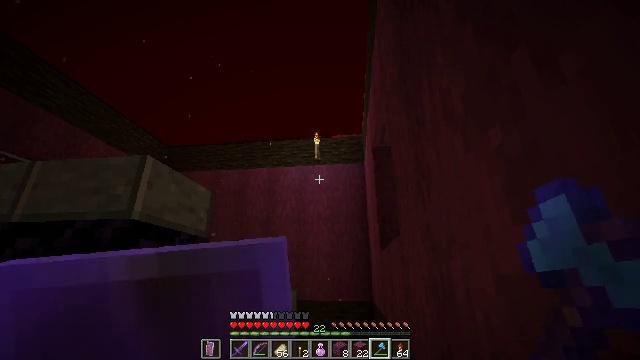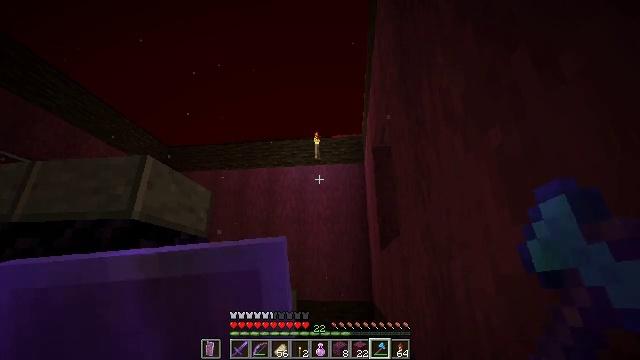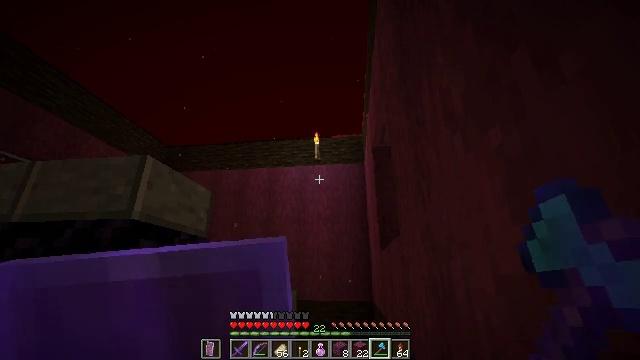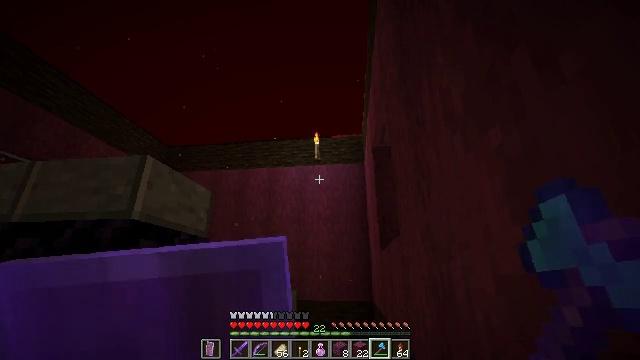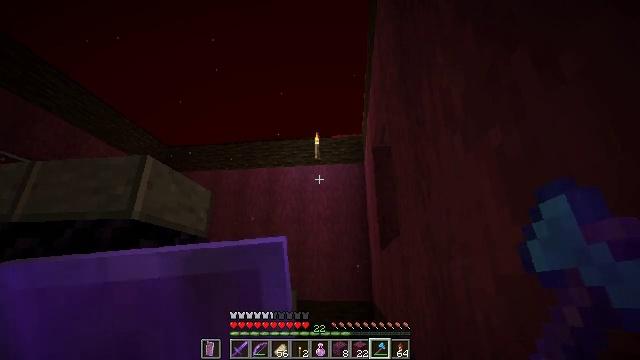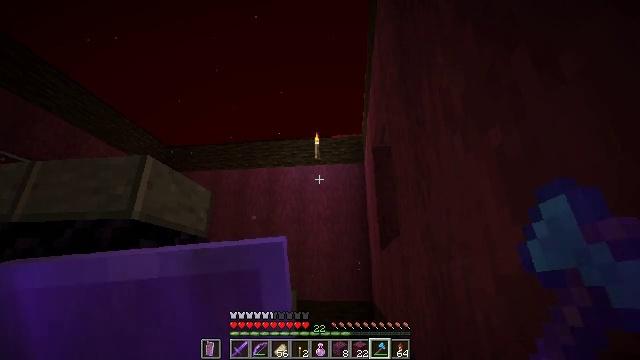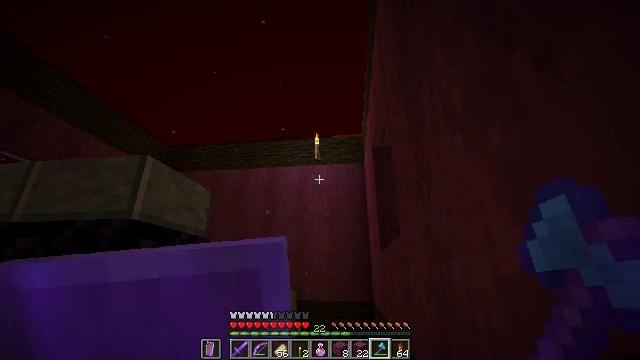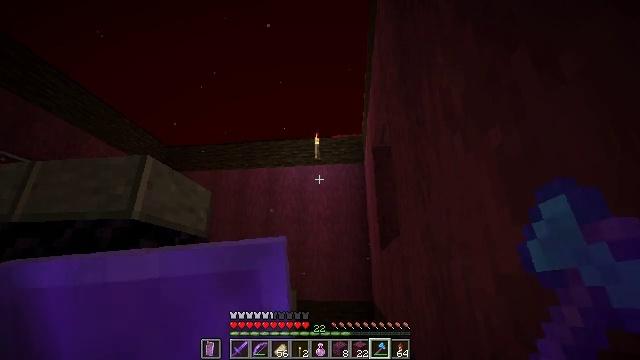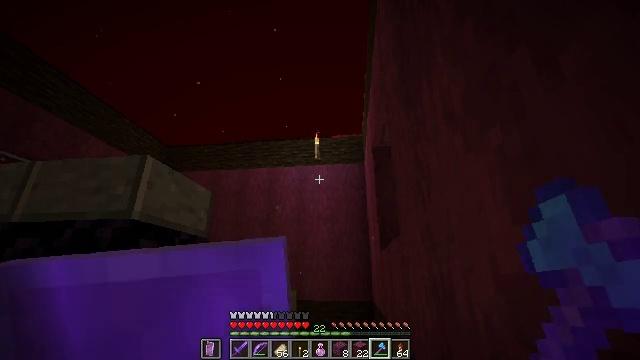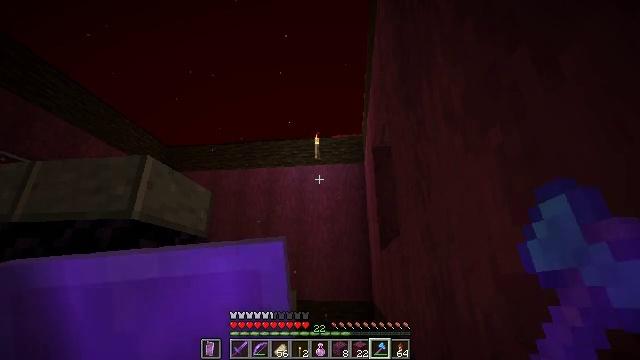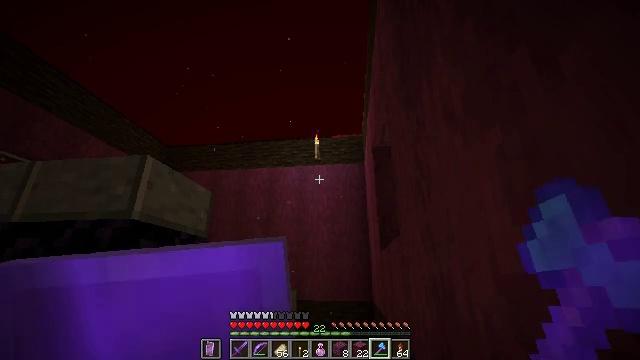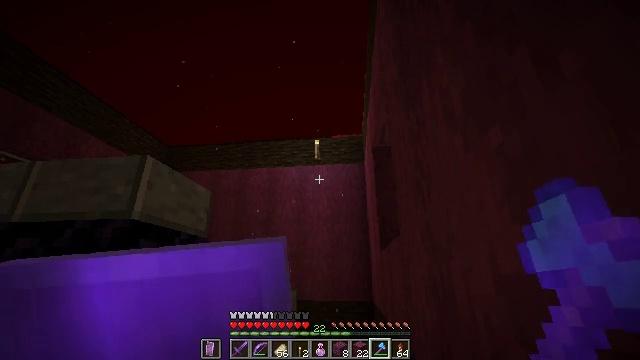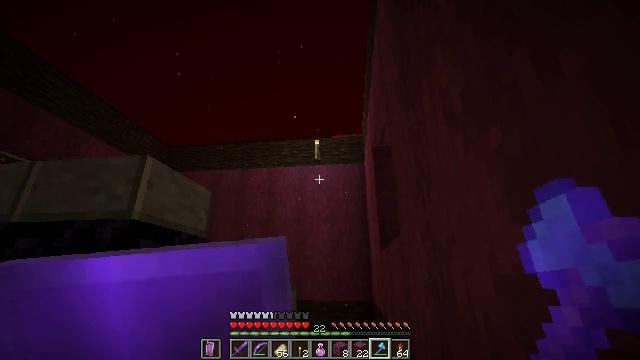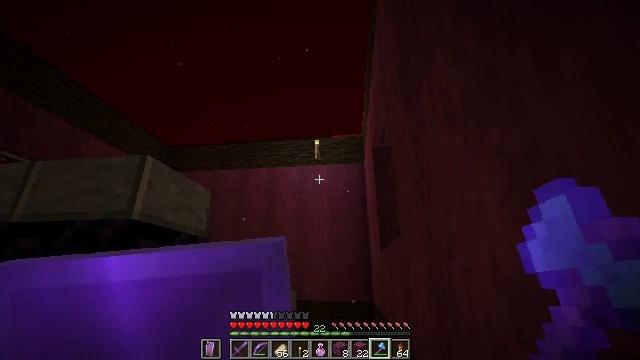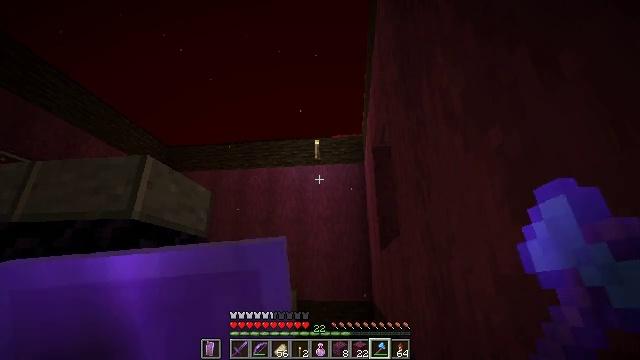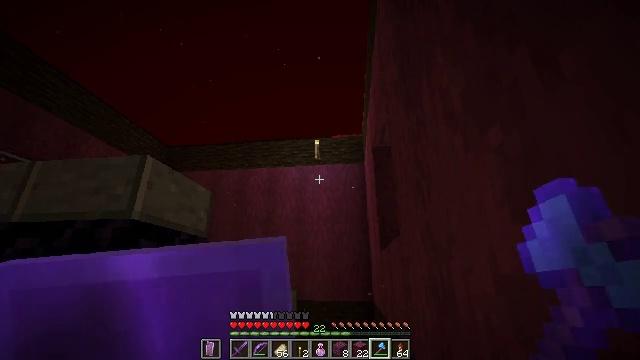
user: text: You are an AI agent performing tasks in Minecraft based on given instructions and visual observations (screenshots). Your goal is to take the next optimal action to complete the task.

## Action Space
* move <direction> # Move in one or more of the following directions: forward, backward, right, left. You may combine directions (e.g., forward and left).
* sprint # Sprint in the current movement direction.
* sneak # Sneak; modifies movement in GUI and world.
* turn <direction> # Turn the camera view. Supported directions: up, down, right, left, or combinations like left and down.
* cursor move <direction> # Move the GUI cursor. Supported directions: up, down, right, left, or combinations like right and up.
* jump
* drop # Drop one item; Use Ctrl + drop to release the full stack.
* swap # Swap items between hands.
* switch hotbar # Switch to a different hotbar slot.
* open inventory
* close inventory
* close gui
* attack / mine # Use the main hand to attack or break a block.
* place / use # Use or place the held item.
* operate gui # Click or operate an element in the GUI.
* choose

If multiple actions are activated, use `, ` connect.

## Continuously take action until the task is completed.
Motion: motion action
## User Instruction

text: Break the crimson planks structure.
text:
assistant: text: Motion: no_op
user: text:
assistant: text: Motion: no_op
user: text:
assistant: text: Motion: no_op
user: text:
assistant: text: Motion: no_op
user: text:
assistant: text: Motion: no_op
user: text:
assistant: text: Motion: no_op
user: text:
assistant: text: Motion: no_op
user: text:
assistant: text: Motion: no_op
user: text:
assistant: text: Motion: no_op
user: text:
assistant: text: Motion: no_op
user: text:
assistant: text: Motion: no_op
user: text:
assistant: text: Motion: no_op
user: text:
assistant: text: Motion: no_op
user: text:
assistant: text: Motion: no_op
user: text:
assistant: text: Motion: no_op
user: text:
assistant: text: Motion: no_op
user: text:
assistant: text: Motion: no_op
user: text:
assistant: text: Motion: no_op
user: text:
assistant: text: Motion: no_op
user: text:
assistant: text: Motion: no_op
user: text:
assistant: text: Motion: no_op
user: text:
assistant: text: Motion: no_op
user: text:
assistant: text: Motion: no_op
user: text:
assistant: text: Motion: no_op
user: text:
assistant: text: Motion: no_op
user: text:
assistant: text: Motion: no_op
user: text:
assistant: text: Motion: no_op
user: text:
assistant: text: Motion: no_op
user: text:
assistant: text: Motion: no_op
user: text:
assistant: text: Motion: no_op